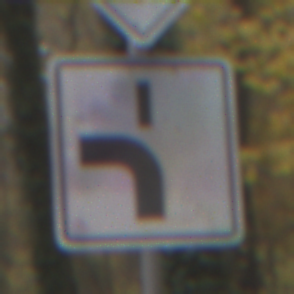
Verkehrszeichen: VerlaufVorfahrtsstrasse5
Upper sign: Vorfahrtsstrasse
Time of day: MorningAfternoon
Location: Outdoor (Nature)
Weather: Overcast
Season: Autumn
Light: Natural